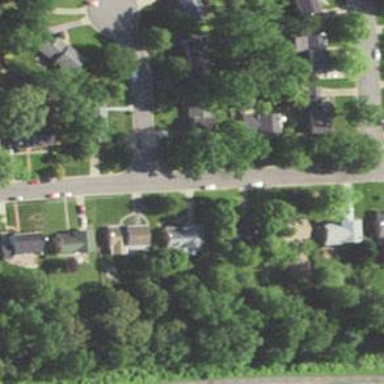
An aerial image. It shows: Neighborhood.